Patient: sex F, age 63
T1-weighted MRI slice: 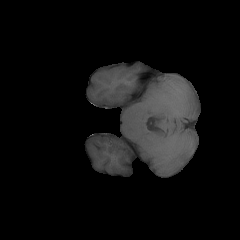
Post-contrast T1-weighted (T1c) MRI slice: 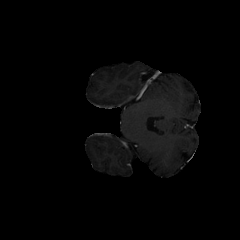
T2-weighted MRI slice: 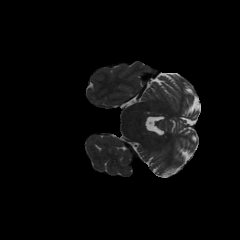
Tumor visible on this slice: no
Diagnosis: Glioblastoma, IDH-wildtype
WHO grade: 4